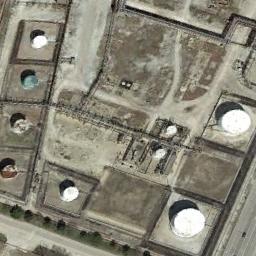
Label: storage tanks